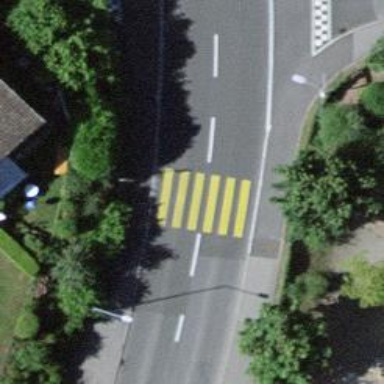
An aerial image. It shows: Footway with zebra crossing.